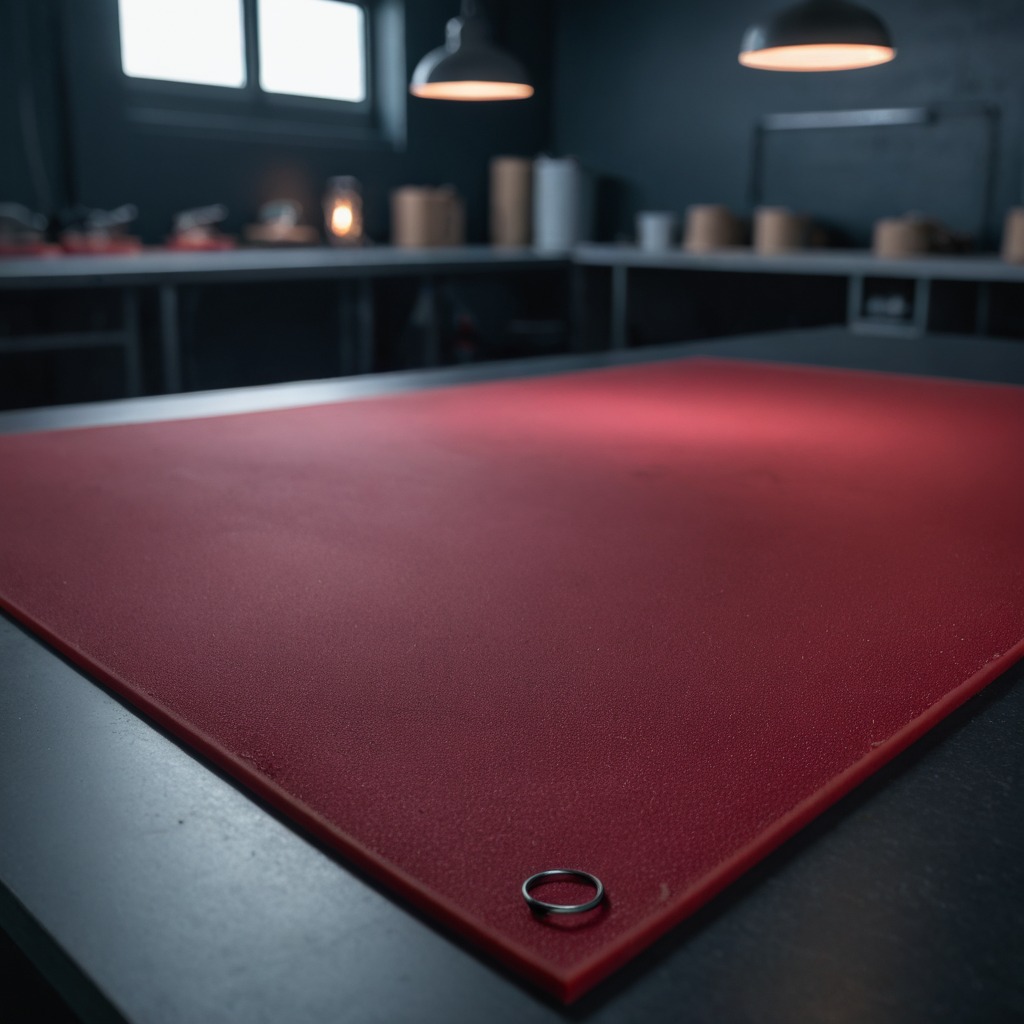
A rubber O-ring is lying on a granite tabletop inside a workshop at night dim ambient light soft shadows worn but beneath the mat.